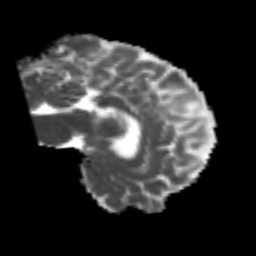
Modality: MD
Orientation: sagittal
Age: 40
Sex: female
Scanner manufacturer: siemens
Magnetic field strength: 3 T
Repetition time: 4.987 s
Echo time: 0.0792 s